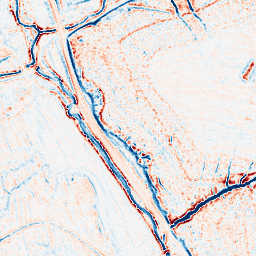
Category: edge_preserving
Decomposition family: bilateral
Decomposition parameters: d: 9
sigma_color: 100
sigma_space: 150
Upsampling method: sinc_blackman
Upsampling parameters: scale: 4
kernel_size: 16
Upsampling scale: 4